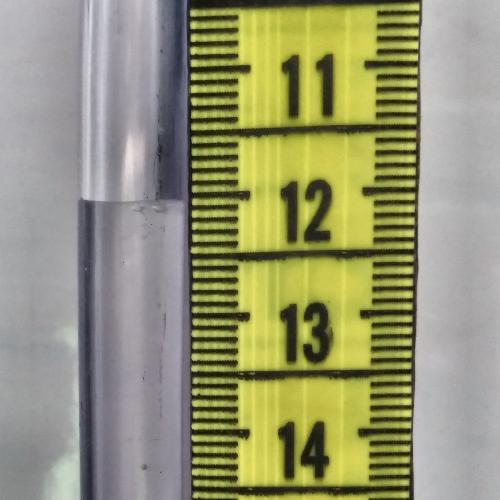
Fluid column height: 12.1 cm